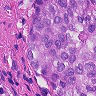
Metastatic tissue present: yes